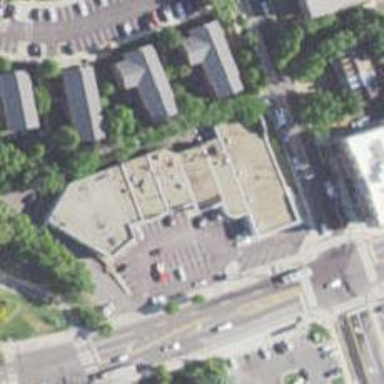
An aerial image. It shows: Convenience shop.